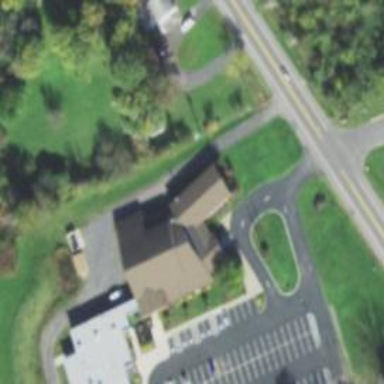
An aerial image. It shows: Building that serves as place of worship.